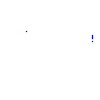
Particle: proton